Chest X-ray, PA view. Patient: 5 years old, sex F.
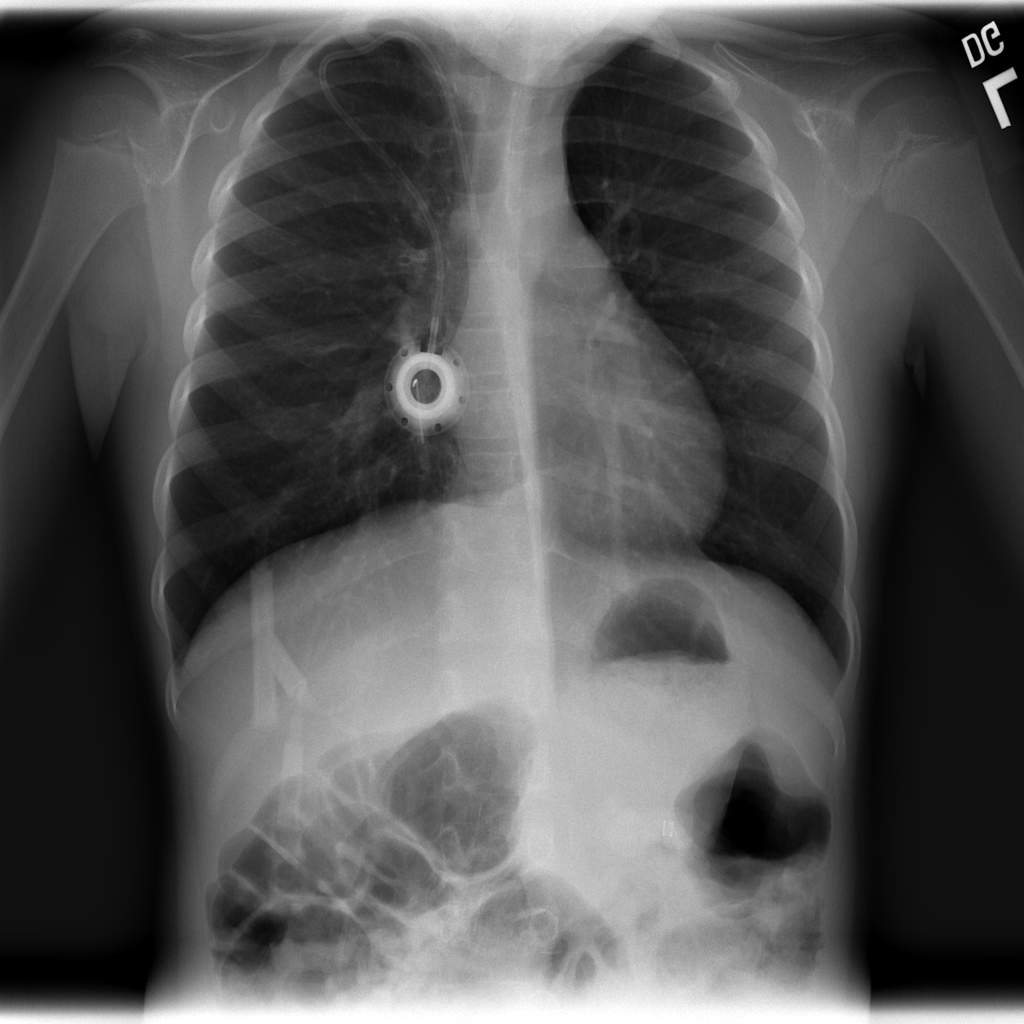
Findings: No Finding